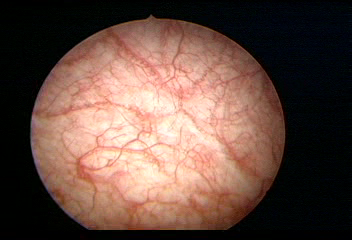
Modality: WLC
Class: Normal mucosa
Bladder cancer association: No